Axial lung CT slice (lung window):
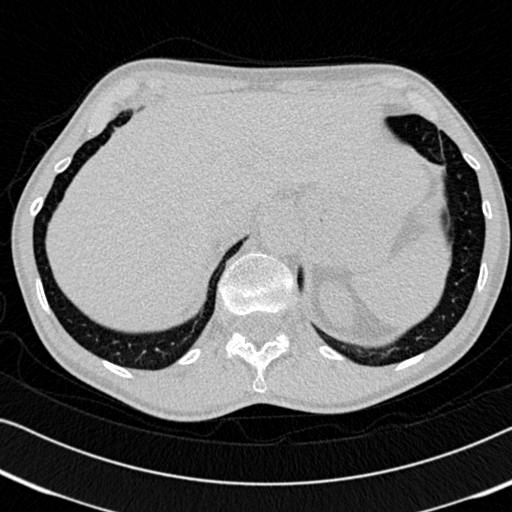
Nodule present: no